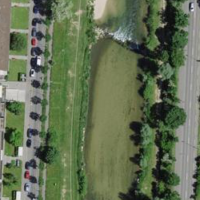
EUNIS habitat code: 53
Species observed at this site:
Bellis perennis
Chaerophyllum temulum